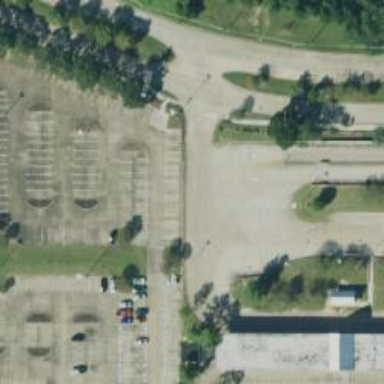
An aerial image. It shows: Parking space.